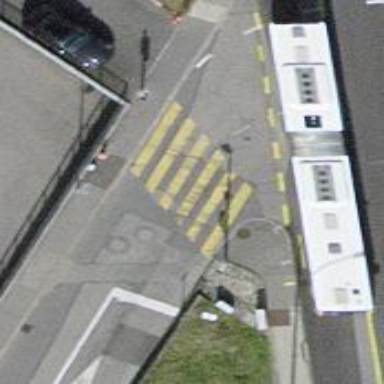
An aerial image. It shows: Zebra crossing on the road.